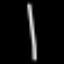
Label: line